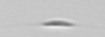
Label: Cylindrotheca_morphotype1